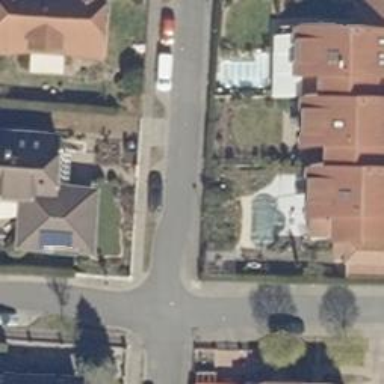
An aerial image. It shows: Residential road with asphalt surface. Sidewalk is present on the left side.